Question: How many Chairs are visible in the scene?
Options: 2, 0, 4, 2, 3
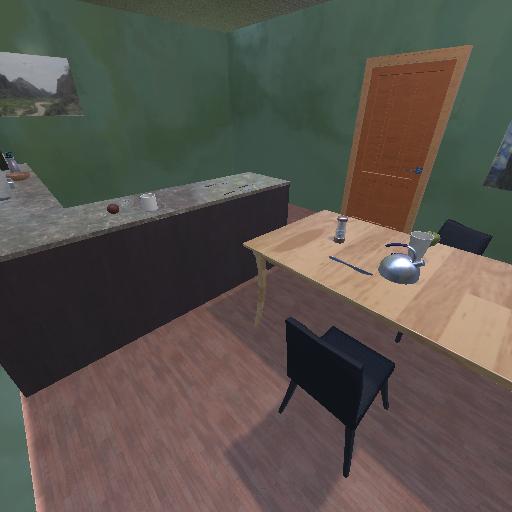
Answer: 2